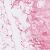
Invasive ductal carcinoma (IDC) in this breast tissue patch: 0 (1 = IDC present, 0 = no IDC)